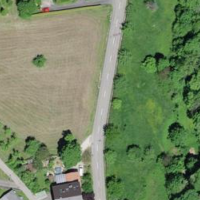
EUNIS habitat code: 52
Species observed at this site:
Cedrus deodara